Question: I am trying a query to get specific results, but getting no luck.
Can any one help me in solving my problem. Here I am describing what exactly I need.
I have three tables,
contains the project details. Each project can have different version. So the same projects with different versions have same jobNo. Only one version of a project i.e. the latest version is always live and other versions are archive.
Contains the user details who exists in the system.
This table contains the information of which users assigned to which project.
Here is the image of my db design.

I need a query in which I want the lists of live projects where the user "aaaa" is assigned either to the live version of the project or assigned to previous versions of the project.
For Ex: from the image, it should show me the project (id = 2, jobNo = 100) as it is live version. Though the aaaa is not assigned to V2 version, but it is assigned to V1 version of same project.
Hope I am clear with my problem.
Thanks in advance. :)
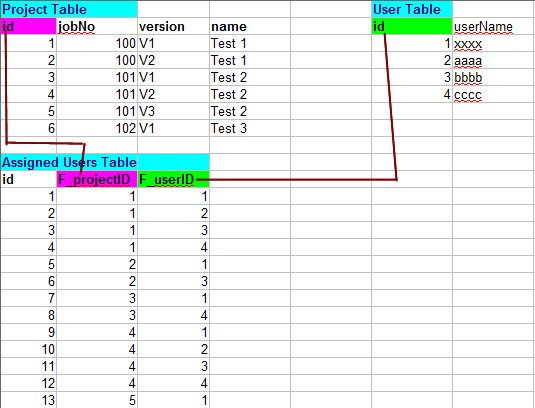
Answer: Please check below query if it helps you.
'''
SELECT pr.id, pr.jobNo
FROM project pr
JOIN (SELECT jobNo
FROM user_table u
JOIN Assign_User a ON u.id=a.F_userID
JOIN project p ON p.id=a.F_projectID WHERE u.id=2) a
ON pr.jobNo=a.jobNo
WHERE pr.islive='Y';
'''